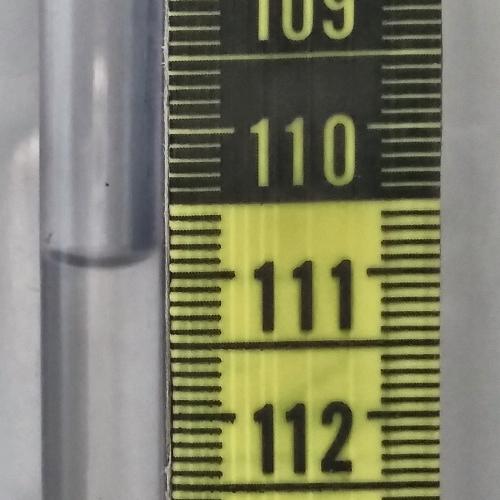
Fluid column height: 110.9 cm